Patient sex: F
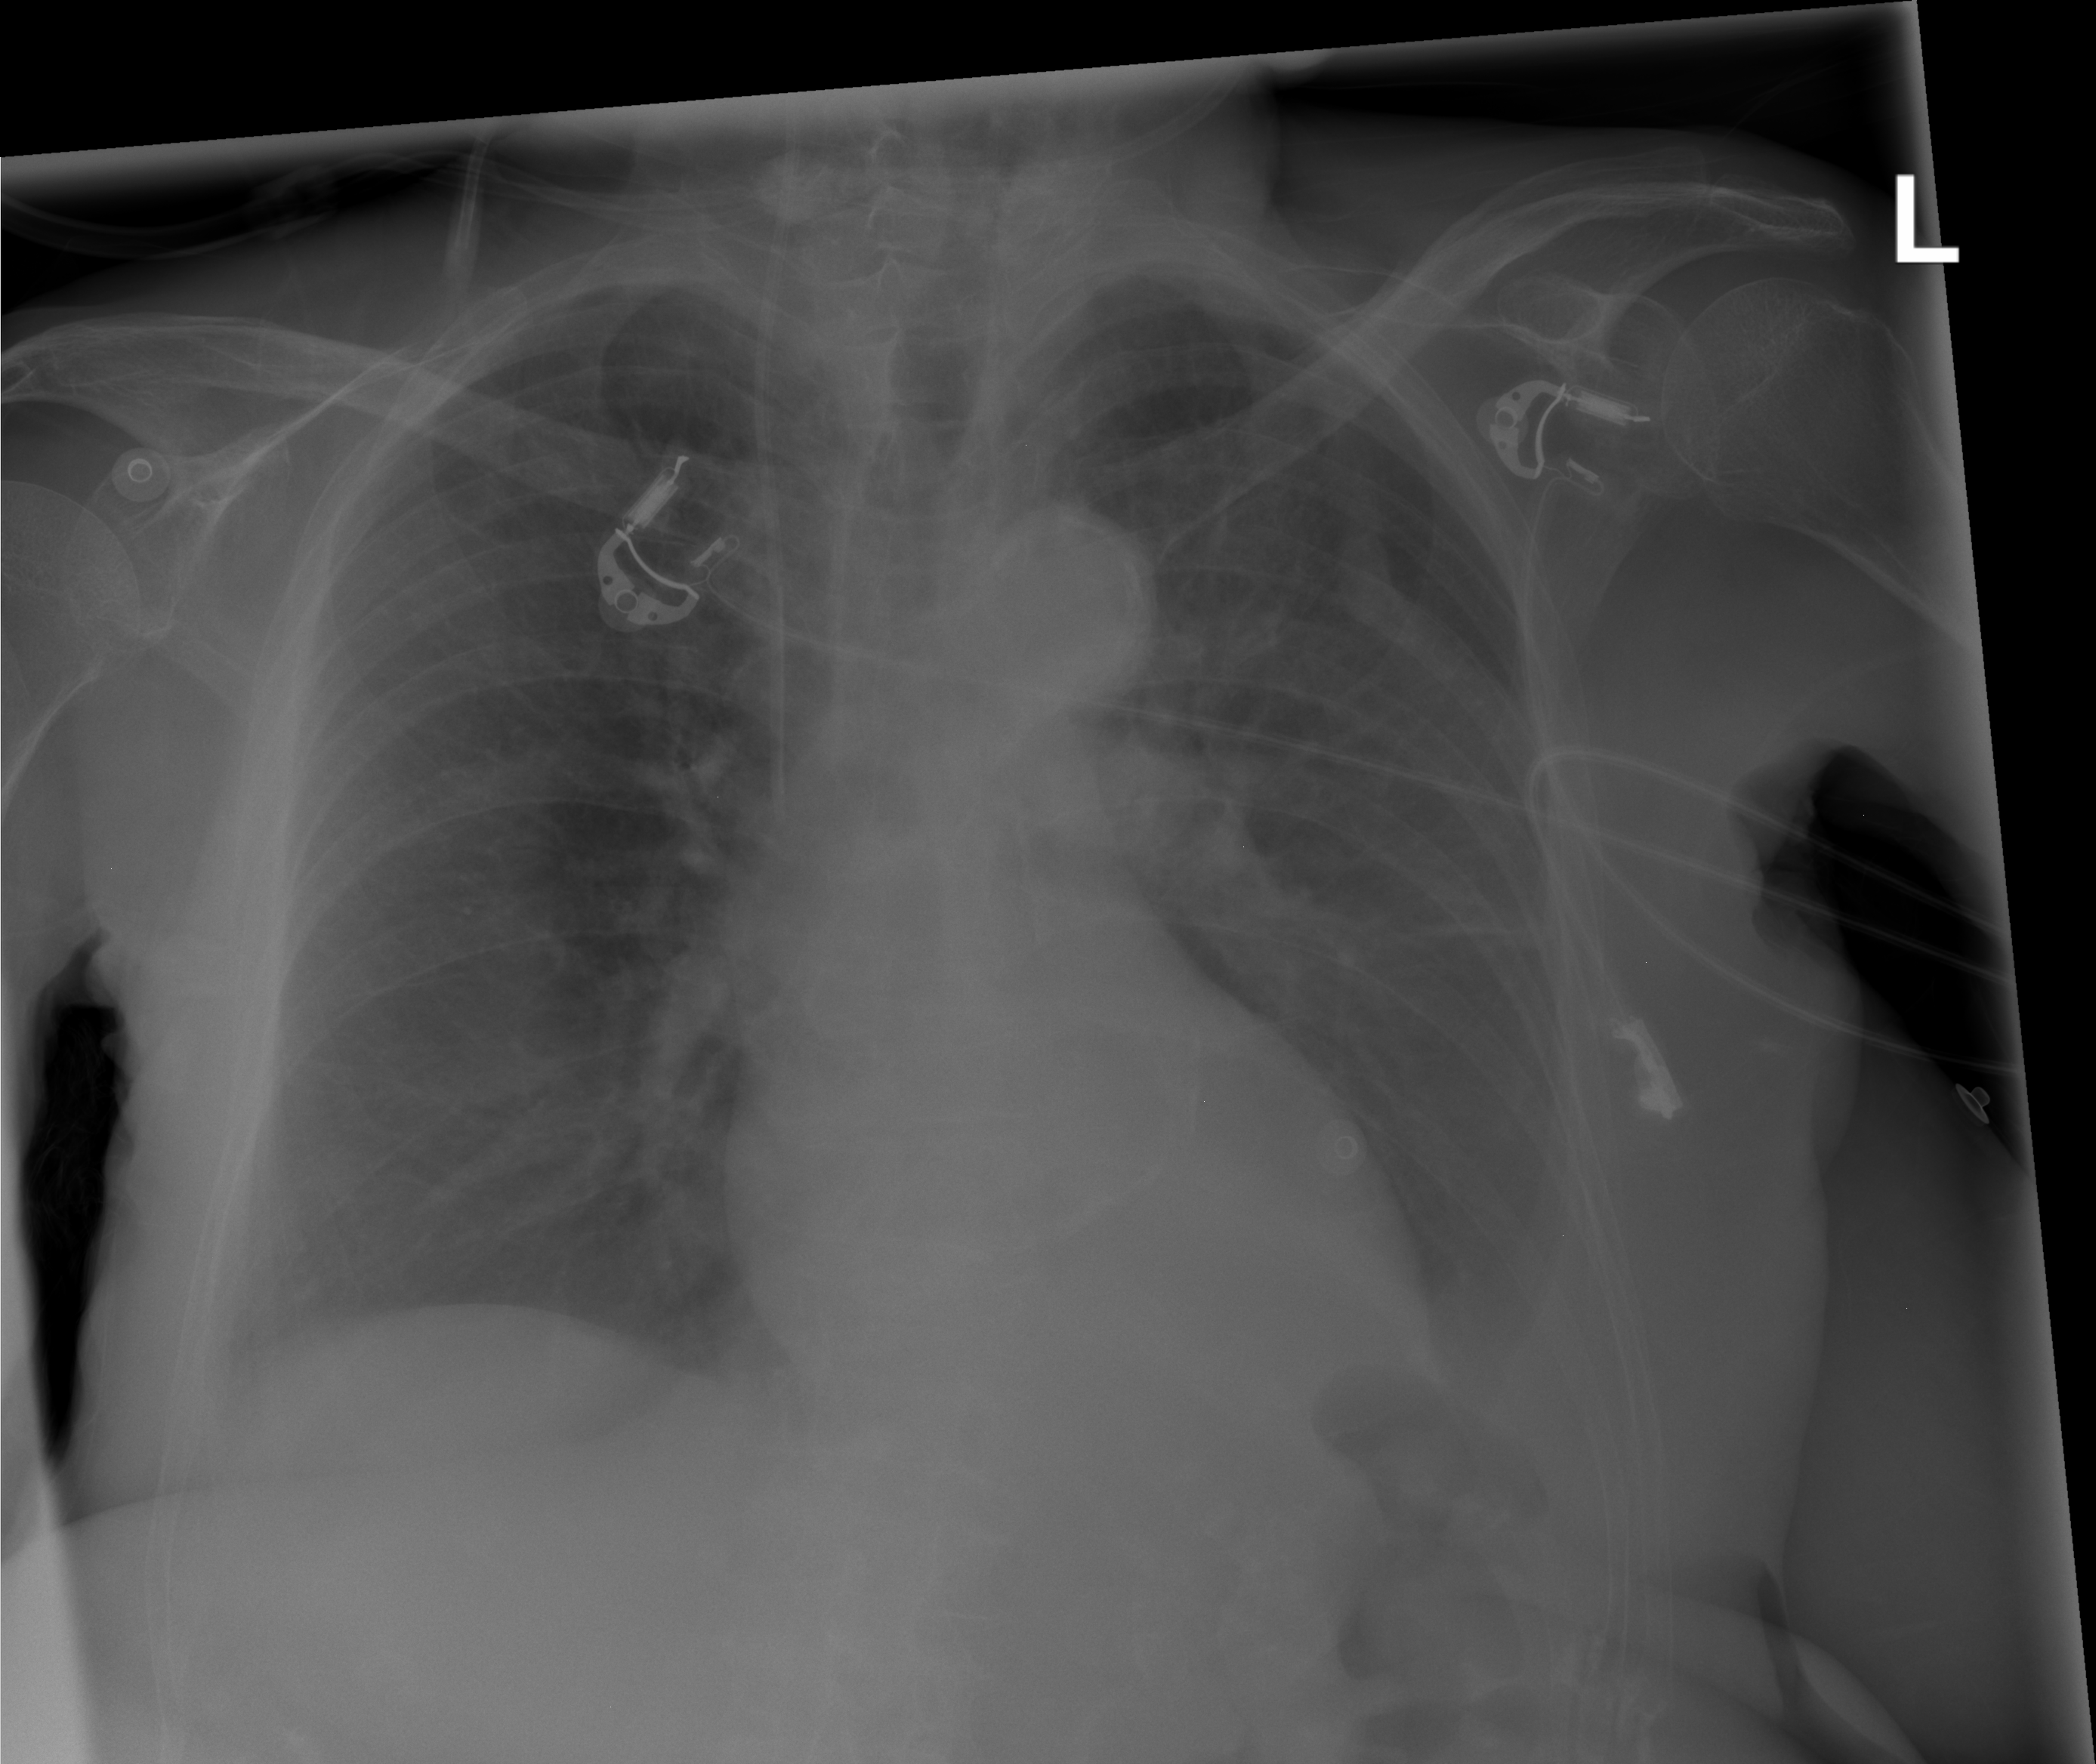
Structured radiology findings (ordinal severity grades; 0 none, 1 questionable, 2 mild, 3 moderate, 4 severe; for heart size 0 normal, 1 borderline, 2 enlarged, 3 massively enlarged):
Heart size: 0
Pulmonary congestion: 0
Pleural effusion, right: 0
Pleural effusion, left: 2
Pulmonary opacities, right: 0
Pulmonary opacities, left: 0
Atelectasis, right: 0
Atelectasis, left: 0